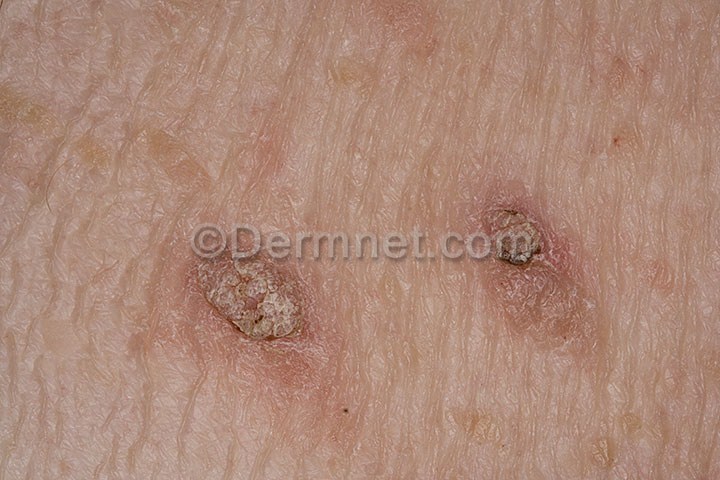
Disease: Seborrheic Keratoses and other Benign Tumors